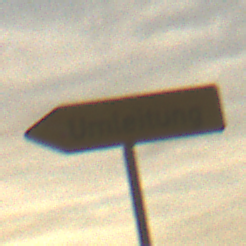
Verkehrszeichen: UmleitungswegweiserLinksweisend
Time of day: SunriseSunset
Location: Outdoor (Nature)
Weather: PartlyCloudy
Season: NotSpecified
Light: Natural